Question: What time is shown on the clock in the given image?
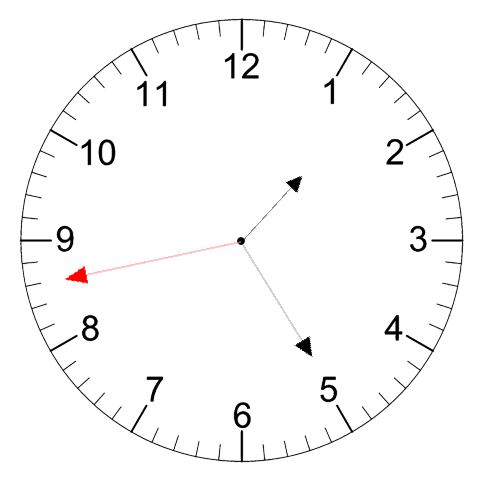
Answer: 01:24:43